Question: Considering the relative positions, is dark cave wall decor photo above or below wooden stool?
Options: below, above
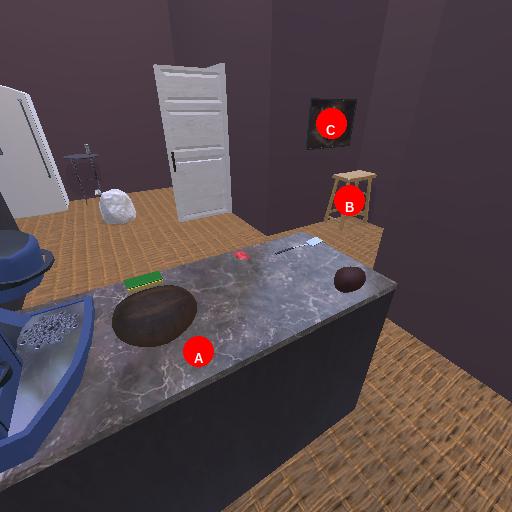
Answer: below